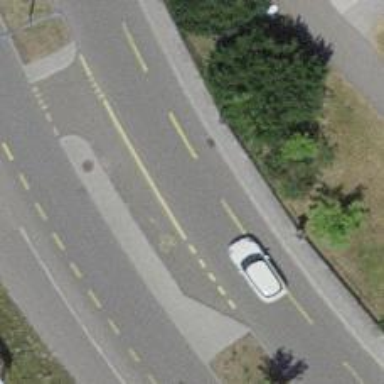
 featuring designated cycle lane on the left."